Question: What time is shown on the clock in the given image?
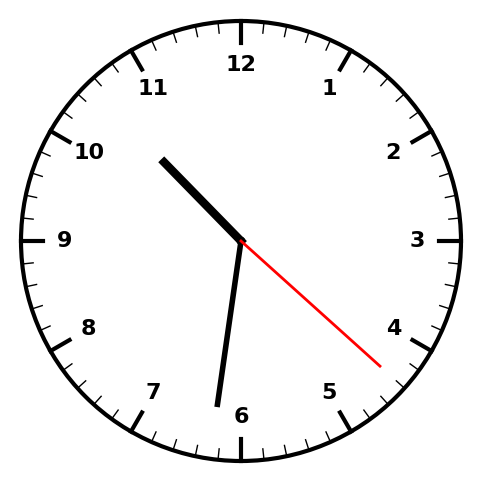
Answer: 10:31:22